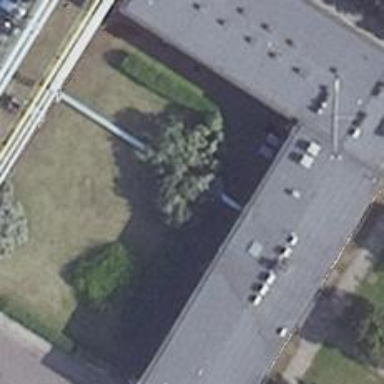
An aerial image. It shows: Office building.